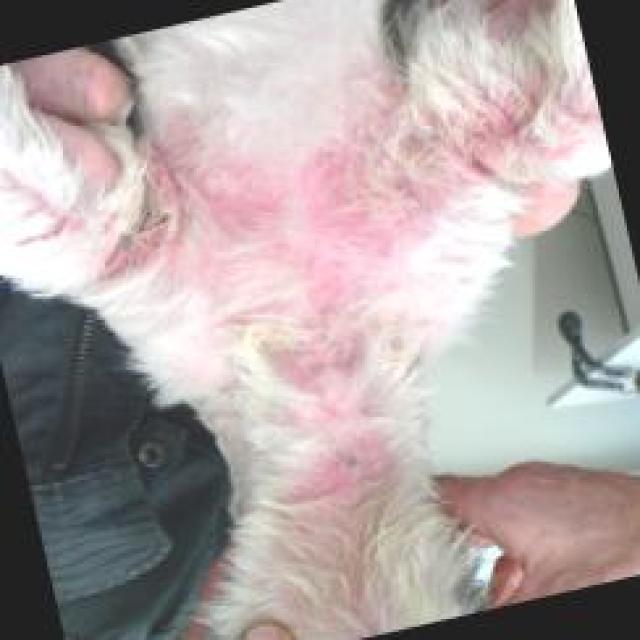
Canine hypersensitivity reaction — allergic skin response with urticaria, erythema, pruritus, and angioedema. May be food, environmental, or flea allergy related.